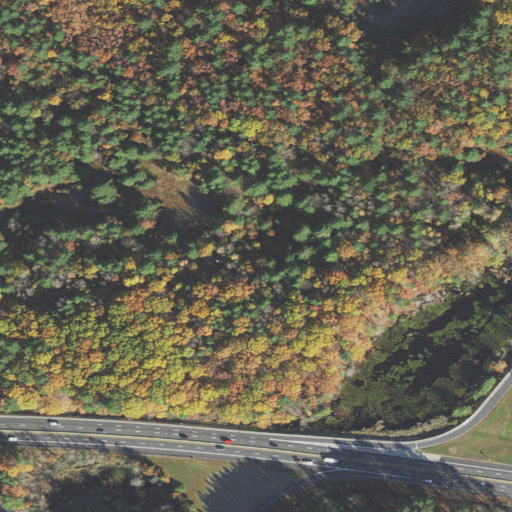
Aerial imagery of mountain in Massachusetts named Treasury Hill containing mixed forest, open development, medium intensity development, low intensity development, woody wetlands, deciduous forest, evergreen forest, high intensity development, grassland, and barren land